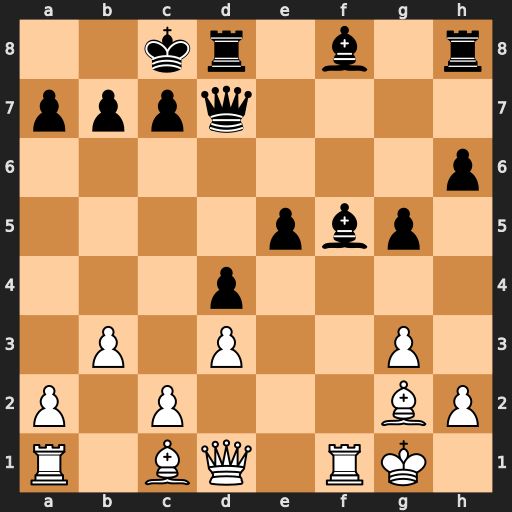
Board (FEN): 2kr1b1r/pppq4/7p/4pbp1/3p4/1P1P2P1/P1P3BP/R1BQ1RK1
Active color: w
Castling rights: -
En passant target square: -
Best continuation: Qf3 e4 Qxf5